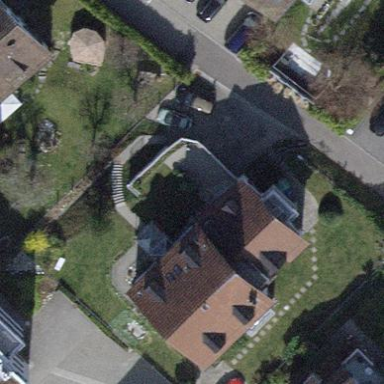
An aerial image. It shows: Group of garages.